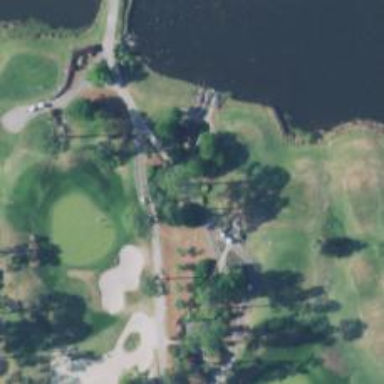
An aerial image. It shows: Path for golf carts.